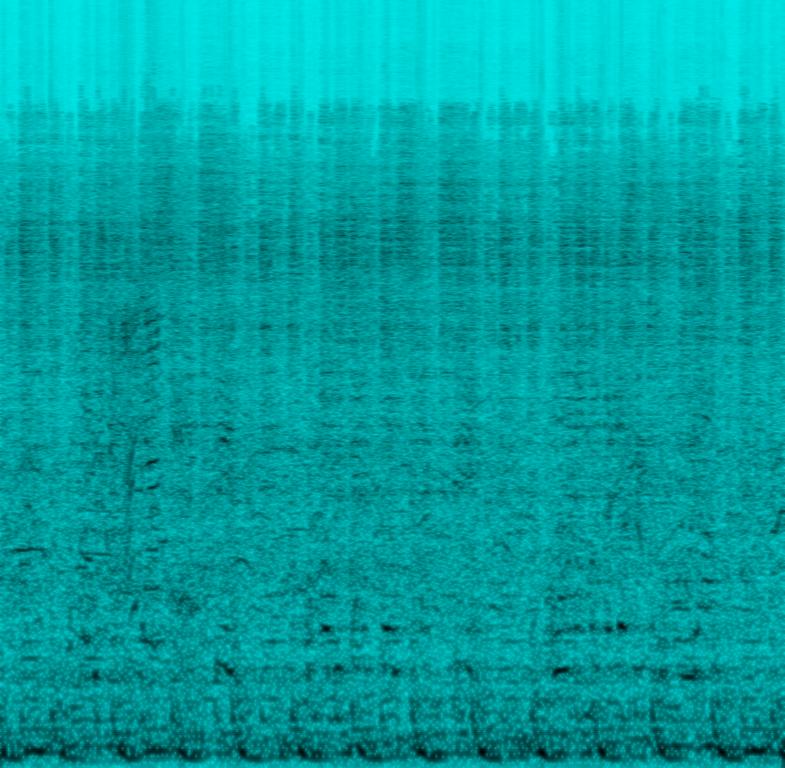
A male singer sings this groovy melody. The song is a techno dance song with a groovy bass line, strong drumming rhythm and a keyboard accompaniment. The song is so groovy and serves as a dance track for the dancing children. The audio quality is very poor with high gains and hissing noise.